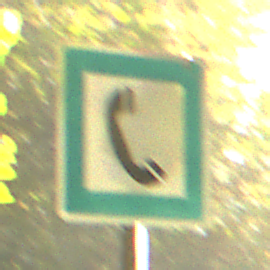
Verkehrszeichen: Fernsprecher
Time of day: SunriseSunset
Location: Outdoor (Nature)
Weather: PartlyCloudy
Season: NotSpecified
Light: Natural